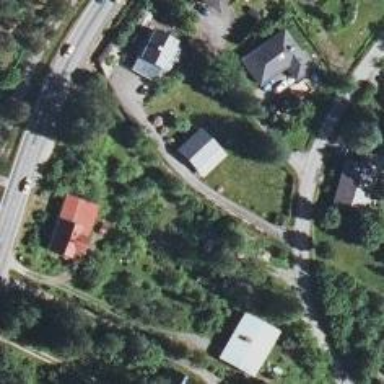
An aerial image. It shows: Driveway.